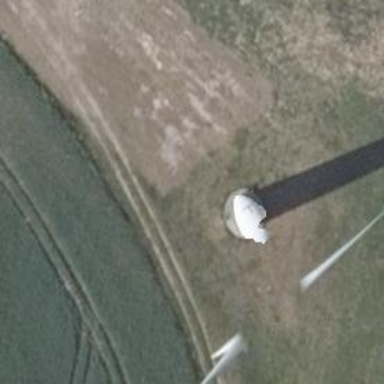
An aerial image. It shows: Wind-powered generator.